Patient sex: F
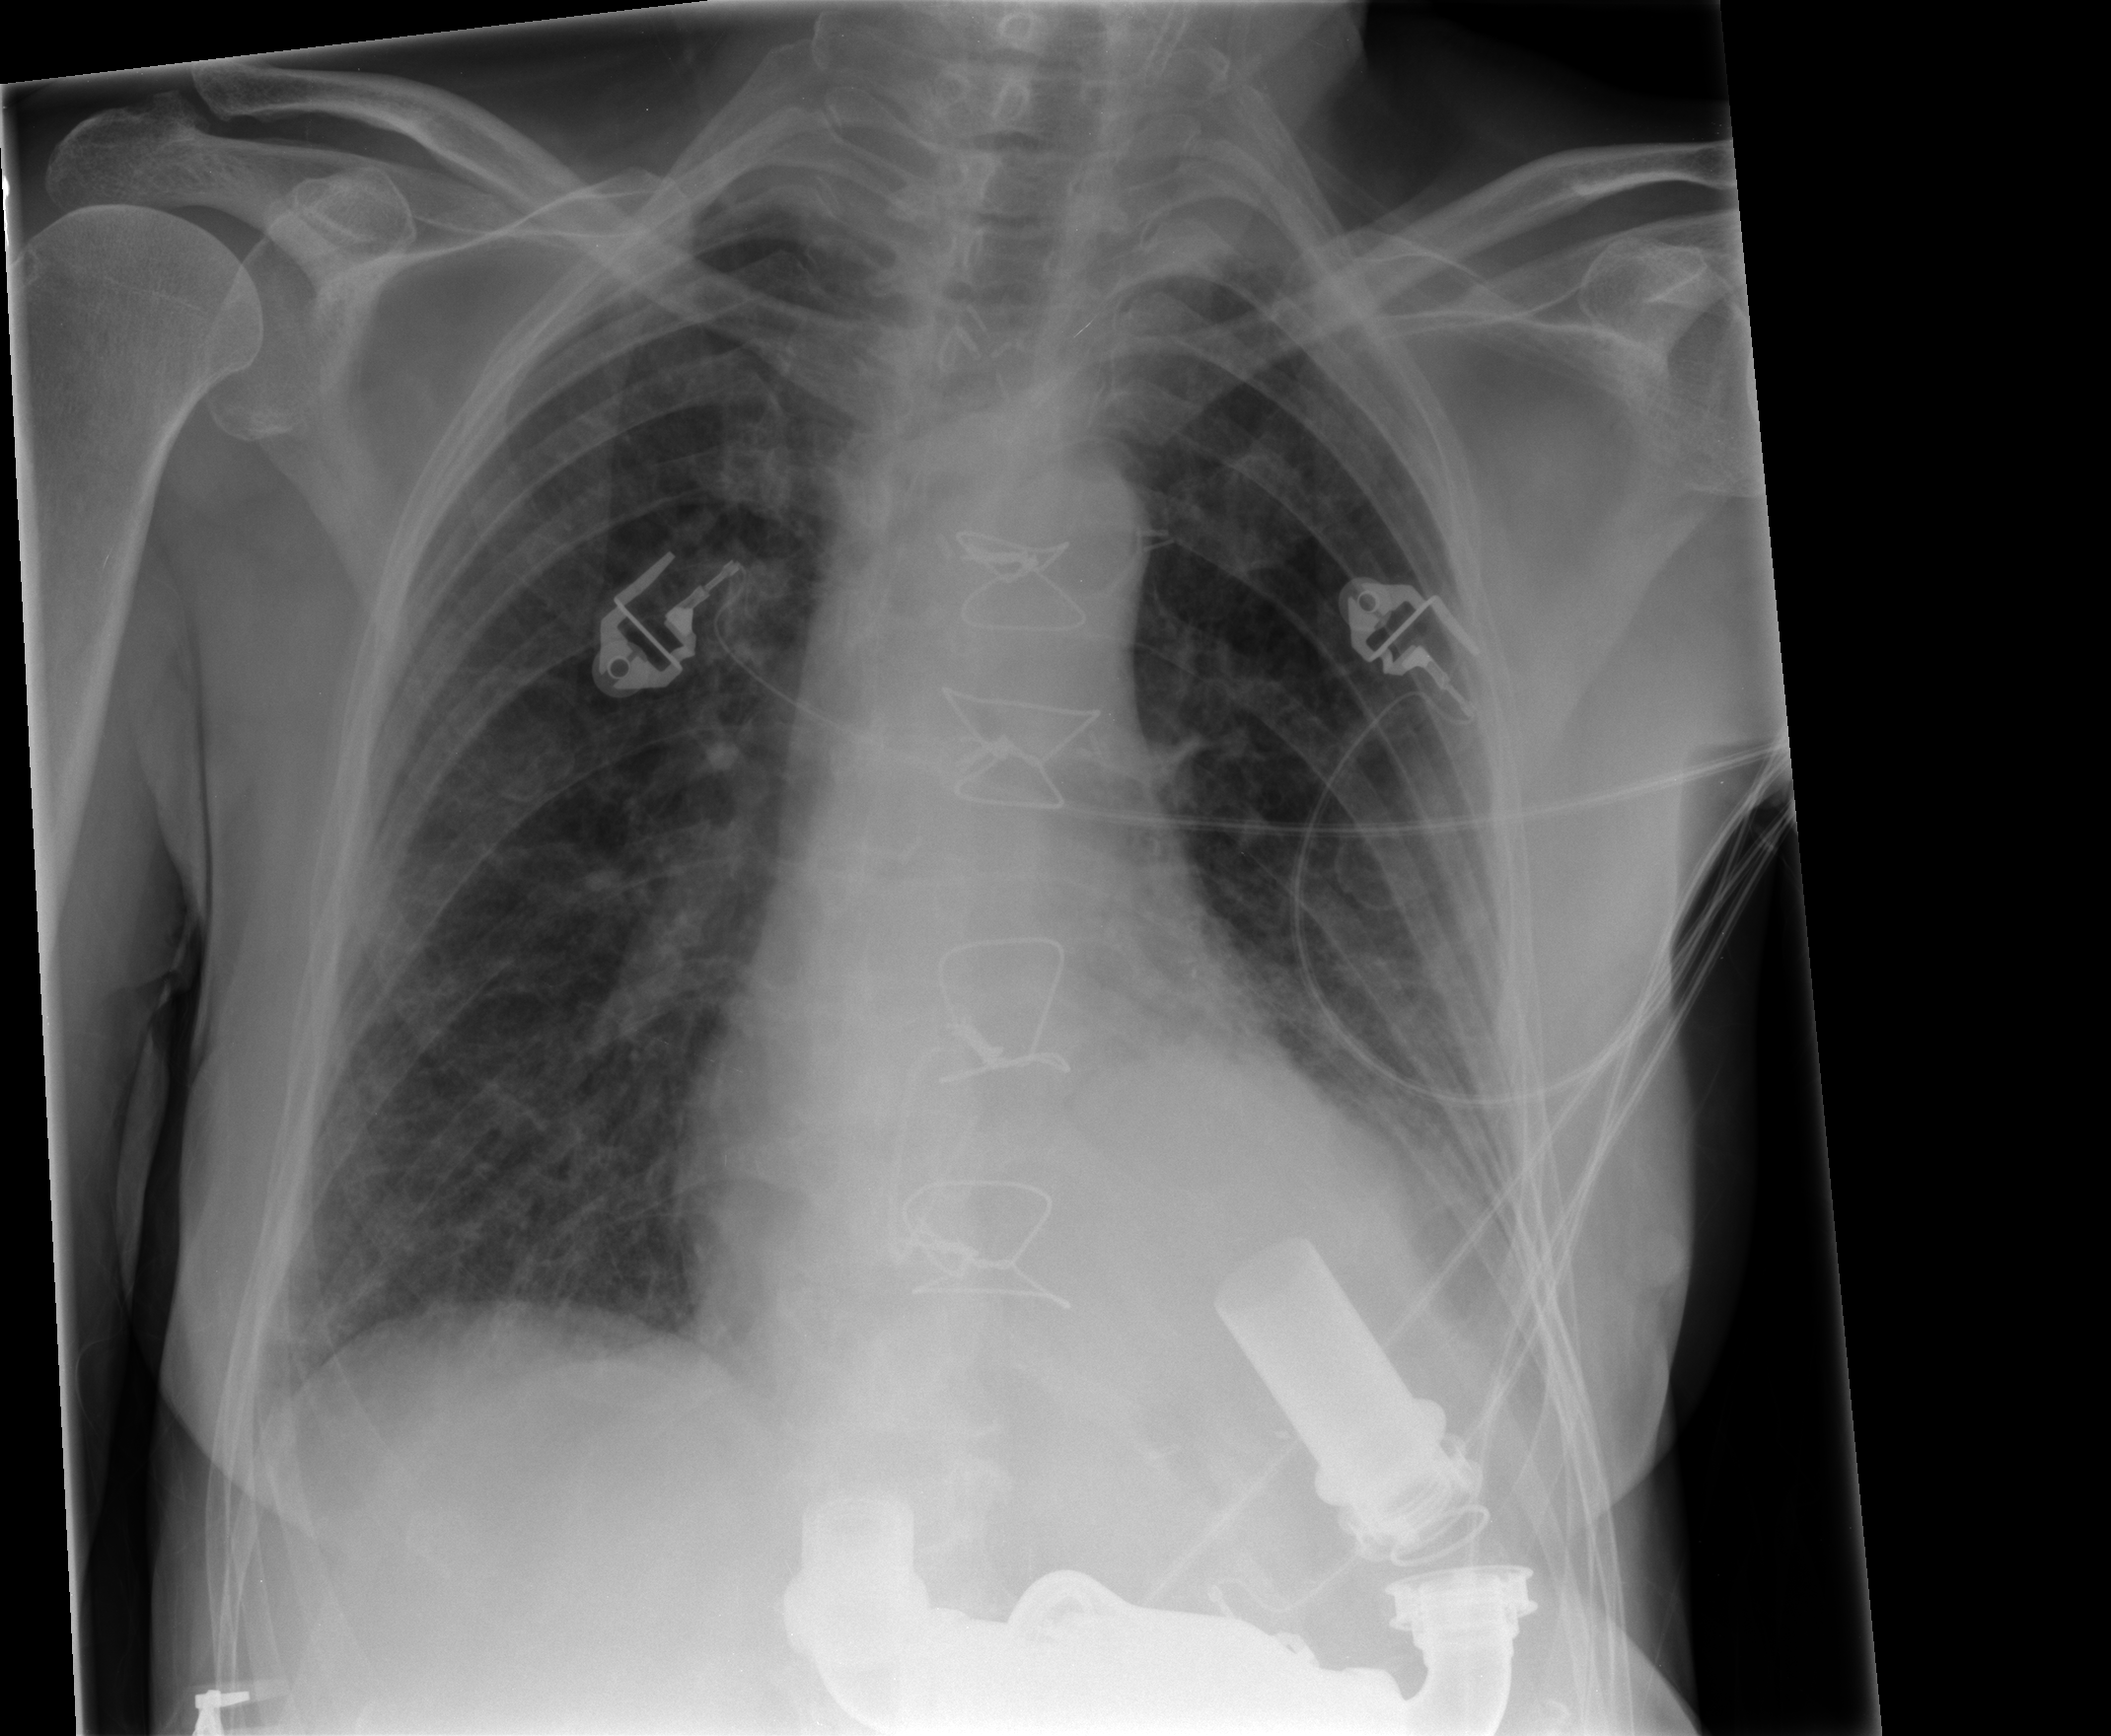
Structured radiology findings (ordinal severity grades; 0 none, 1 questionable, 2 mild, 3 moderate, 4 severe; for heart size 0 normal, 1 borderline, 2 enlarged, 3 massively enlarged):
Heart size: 2
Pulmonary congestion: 0
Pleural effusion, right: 0
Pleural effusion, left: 2
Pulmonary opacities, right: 0
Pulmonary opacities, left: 0
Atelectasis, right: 2
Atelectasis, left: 2